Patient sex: M
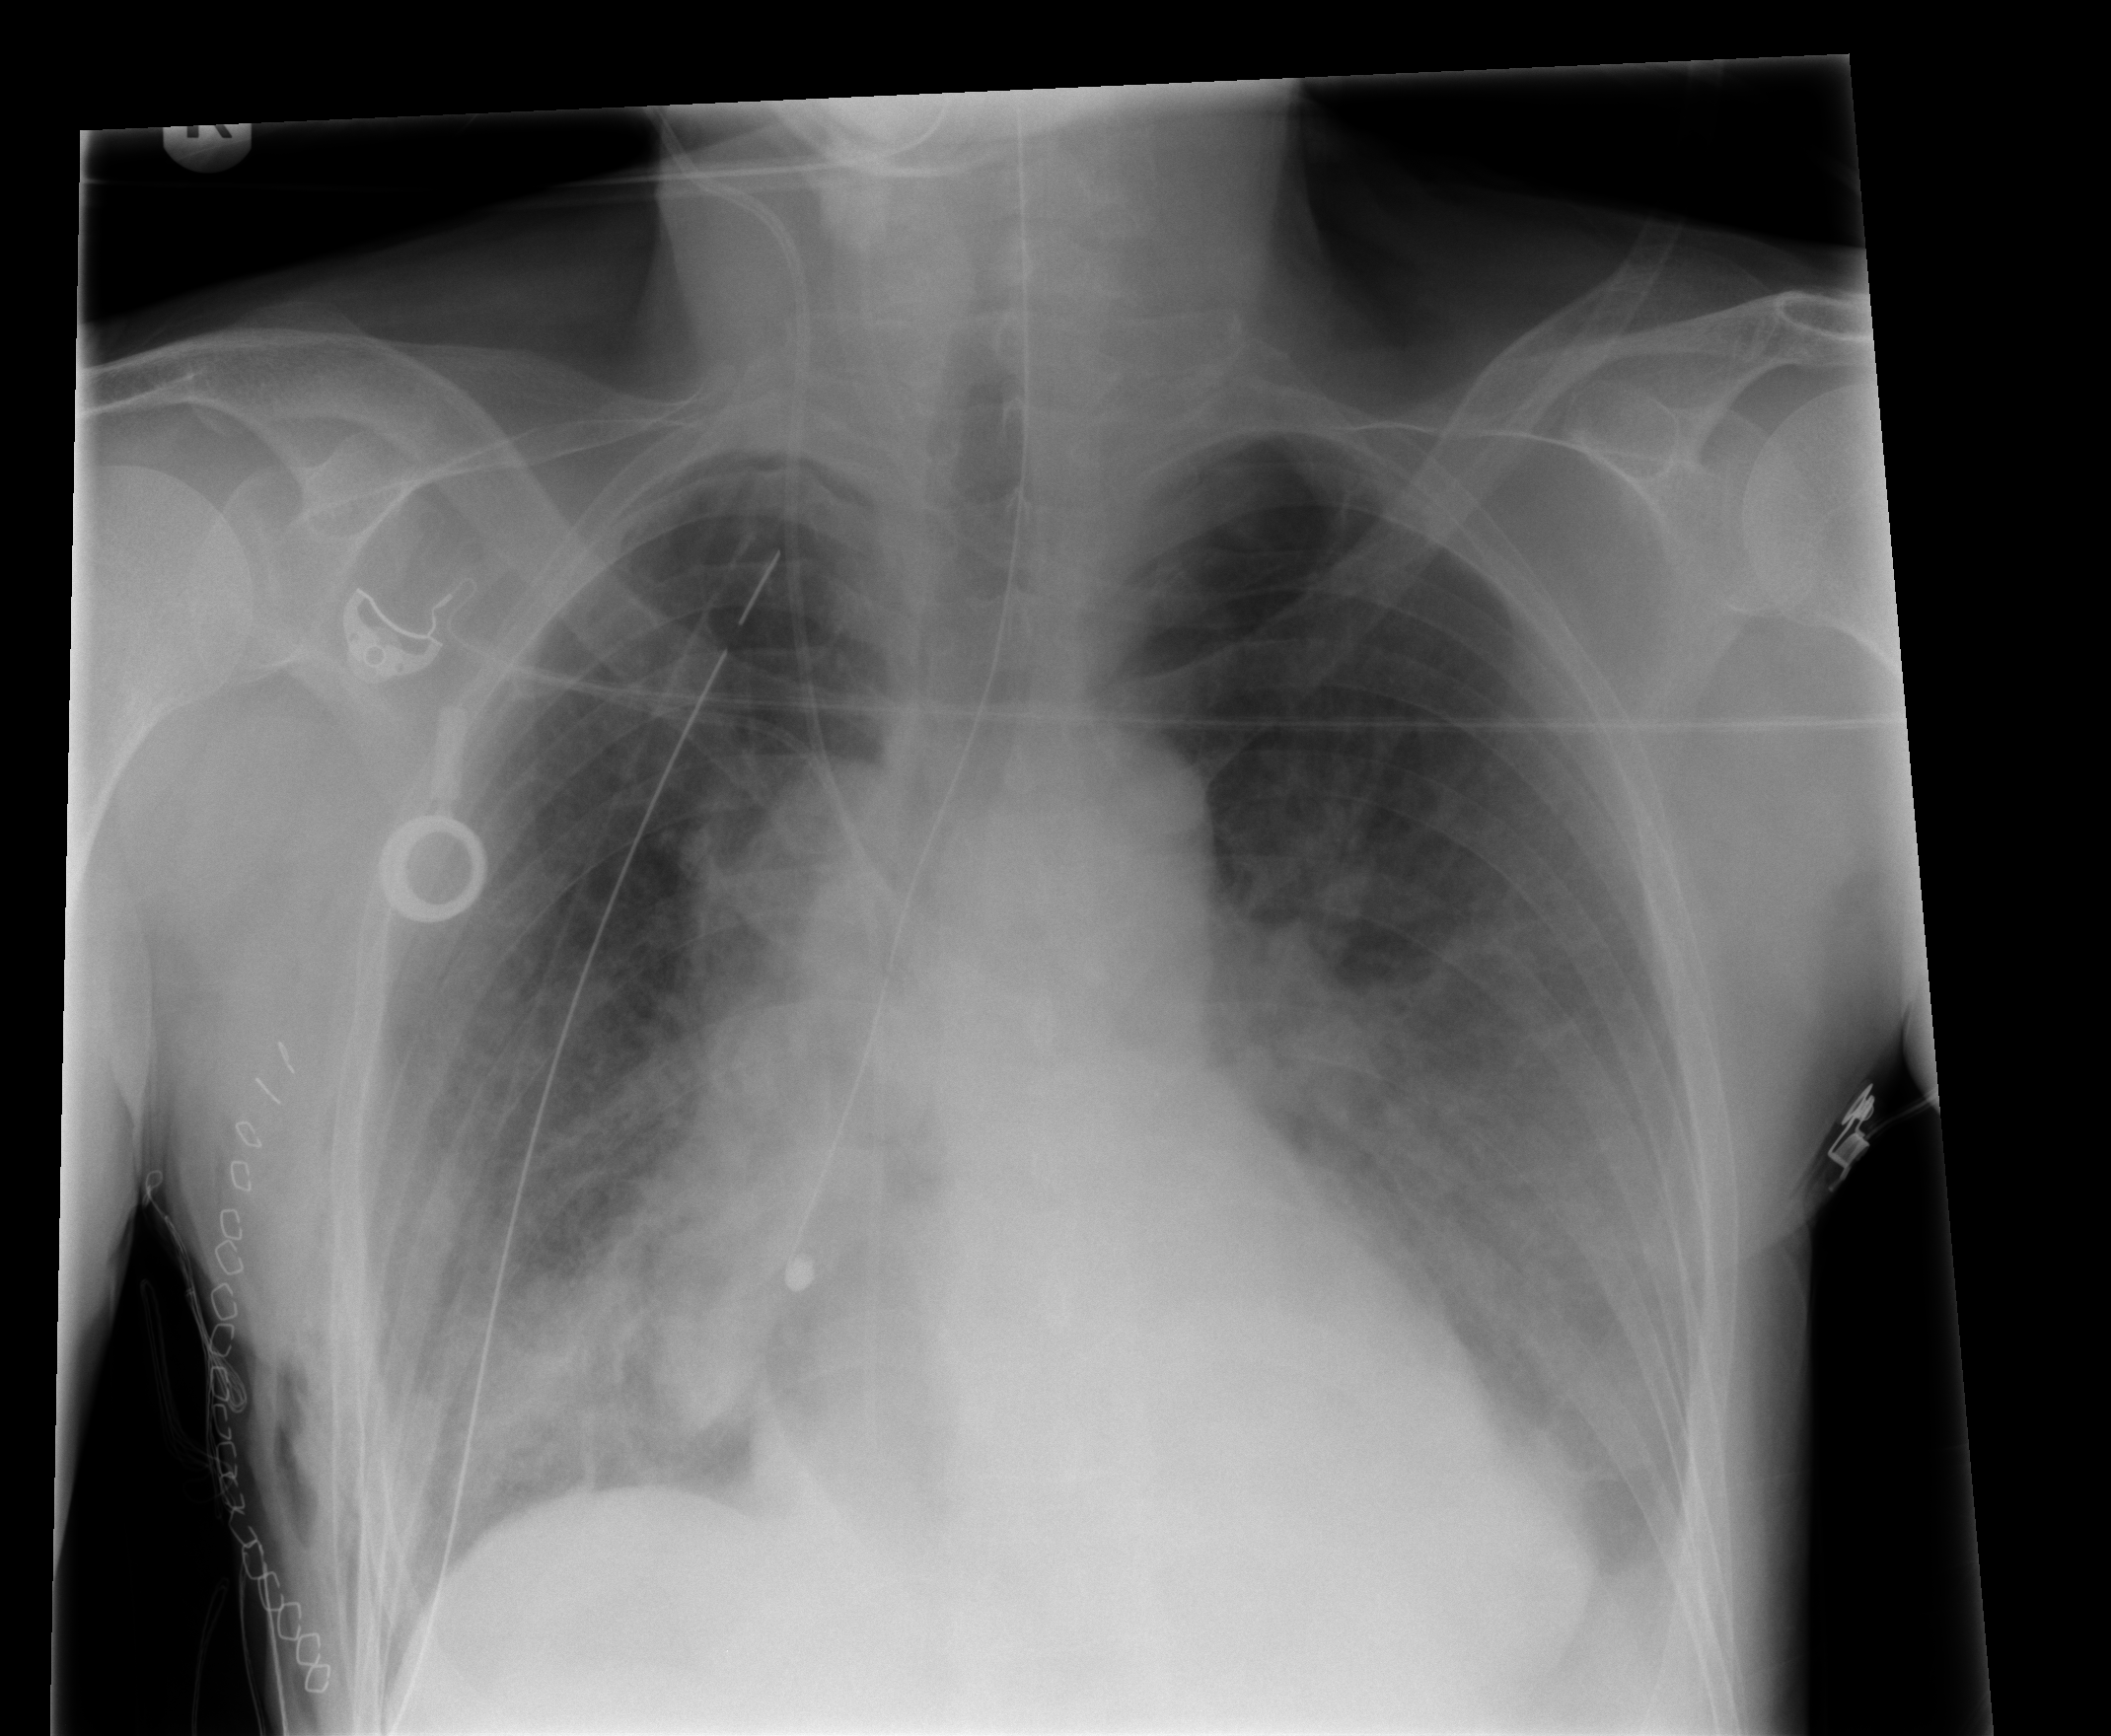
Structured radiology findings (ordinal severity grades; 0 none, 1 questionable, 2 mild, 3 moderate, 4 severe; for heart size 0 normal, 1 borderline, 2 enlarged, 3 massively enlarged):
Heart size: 1
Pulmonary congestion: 1
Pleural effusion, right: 0
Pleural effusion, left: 2
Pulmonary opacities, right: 1
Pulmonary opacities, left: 2
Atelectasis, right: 2
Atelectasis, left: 3